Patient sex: F
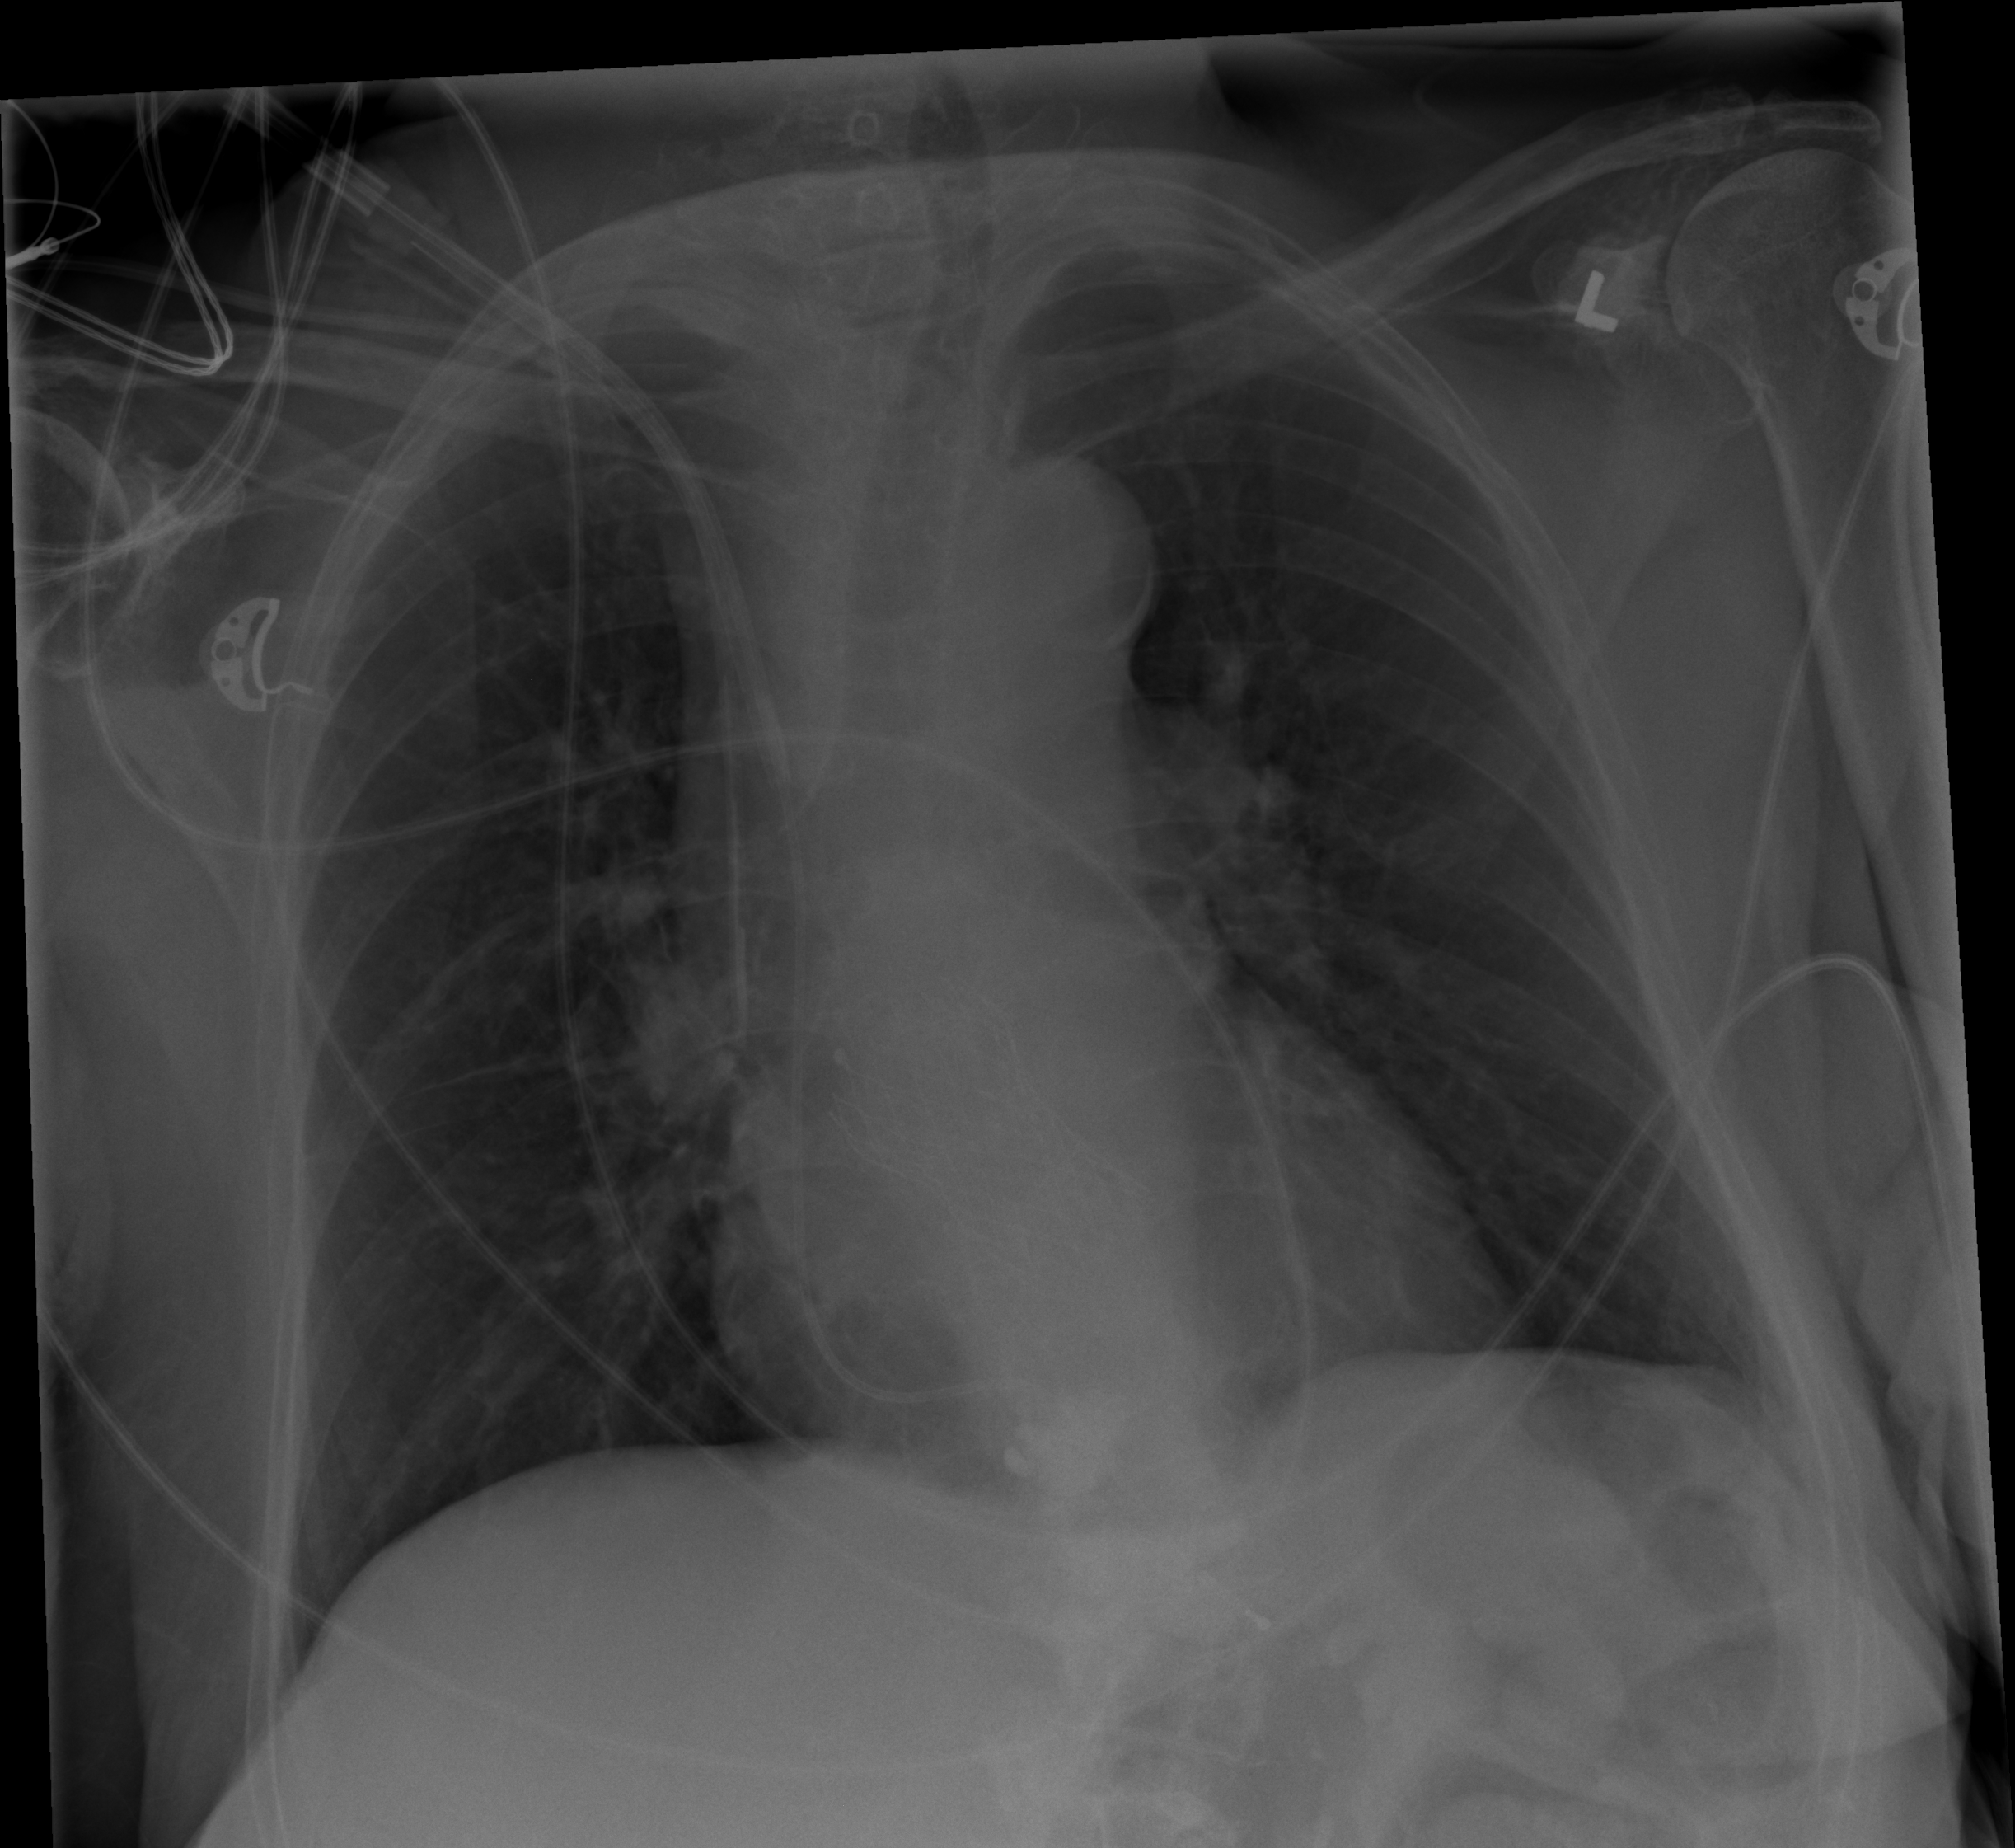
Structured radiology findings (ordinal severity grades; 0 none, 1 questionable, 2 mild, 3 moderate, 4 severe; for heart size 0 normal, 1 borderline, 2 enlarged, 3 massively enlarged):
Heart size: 0
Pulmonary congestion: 0
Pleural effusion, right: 0
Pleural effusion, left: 0
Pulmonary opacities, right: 0
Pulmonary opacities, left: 0
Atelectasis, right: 0
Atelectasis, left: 0